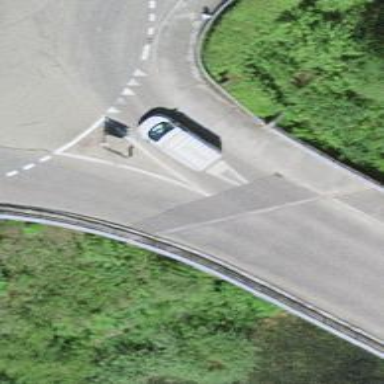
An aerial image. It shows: Secondary road with asphalt surface.